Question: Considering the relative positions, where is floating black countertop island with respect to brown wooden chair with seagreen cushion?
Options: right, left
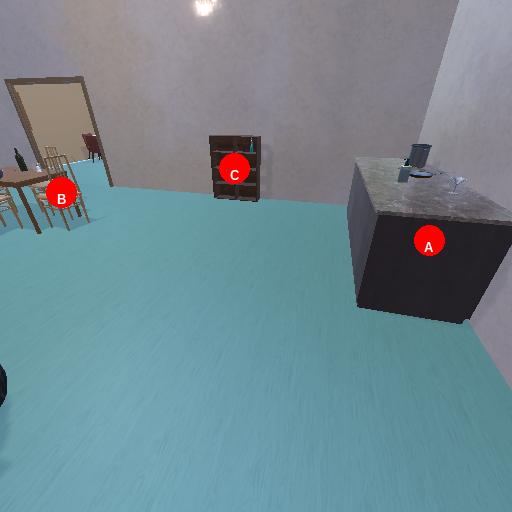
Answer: right